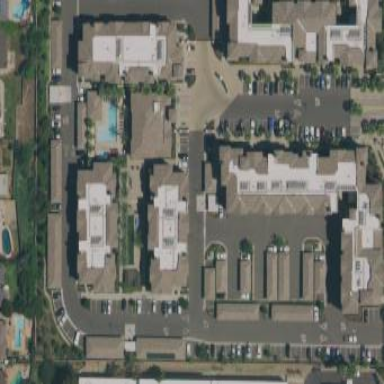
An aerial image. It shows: View of apartment building.